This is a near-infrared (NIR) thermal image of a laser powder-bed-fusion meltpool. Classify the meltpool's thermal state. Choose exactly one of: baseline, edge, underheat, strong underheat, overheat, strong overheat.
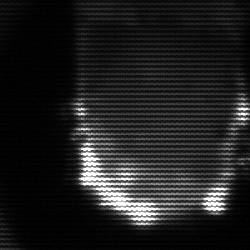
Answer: baseline